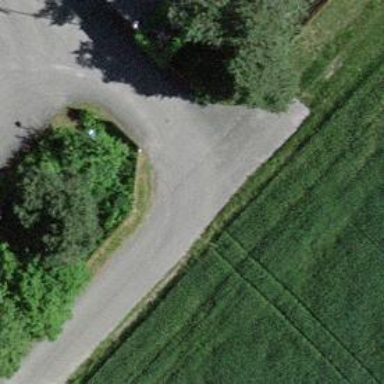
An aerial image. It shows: Smoothly paved residential road.